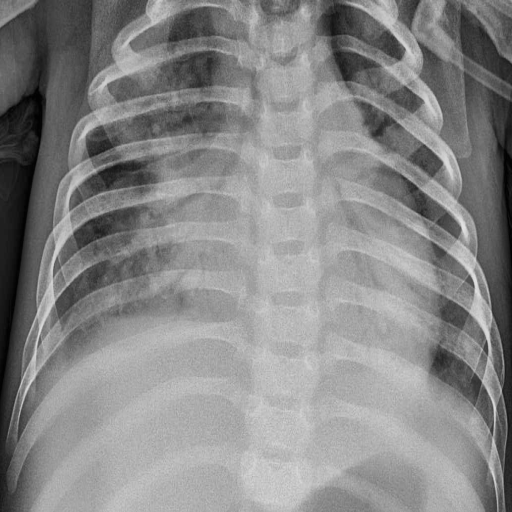
Finding: PNEUMONIA